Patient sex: M
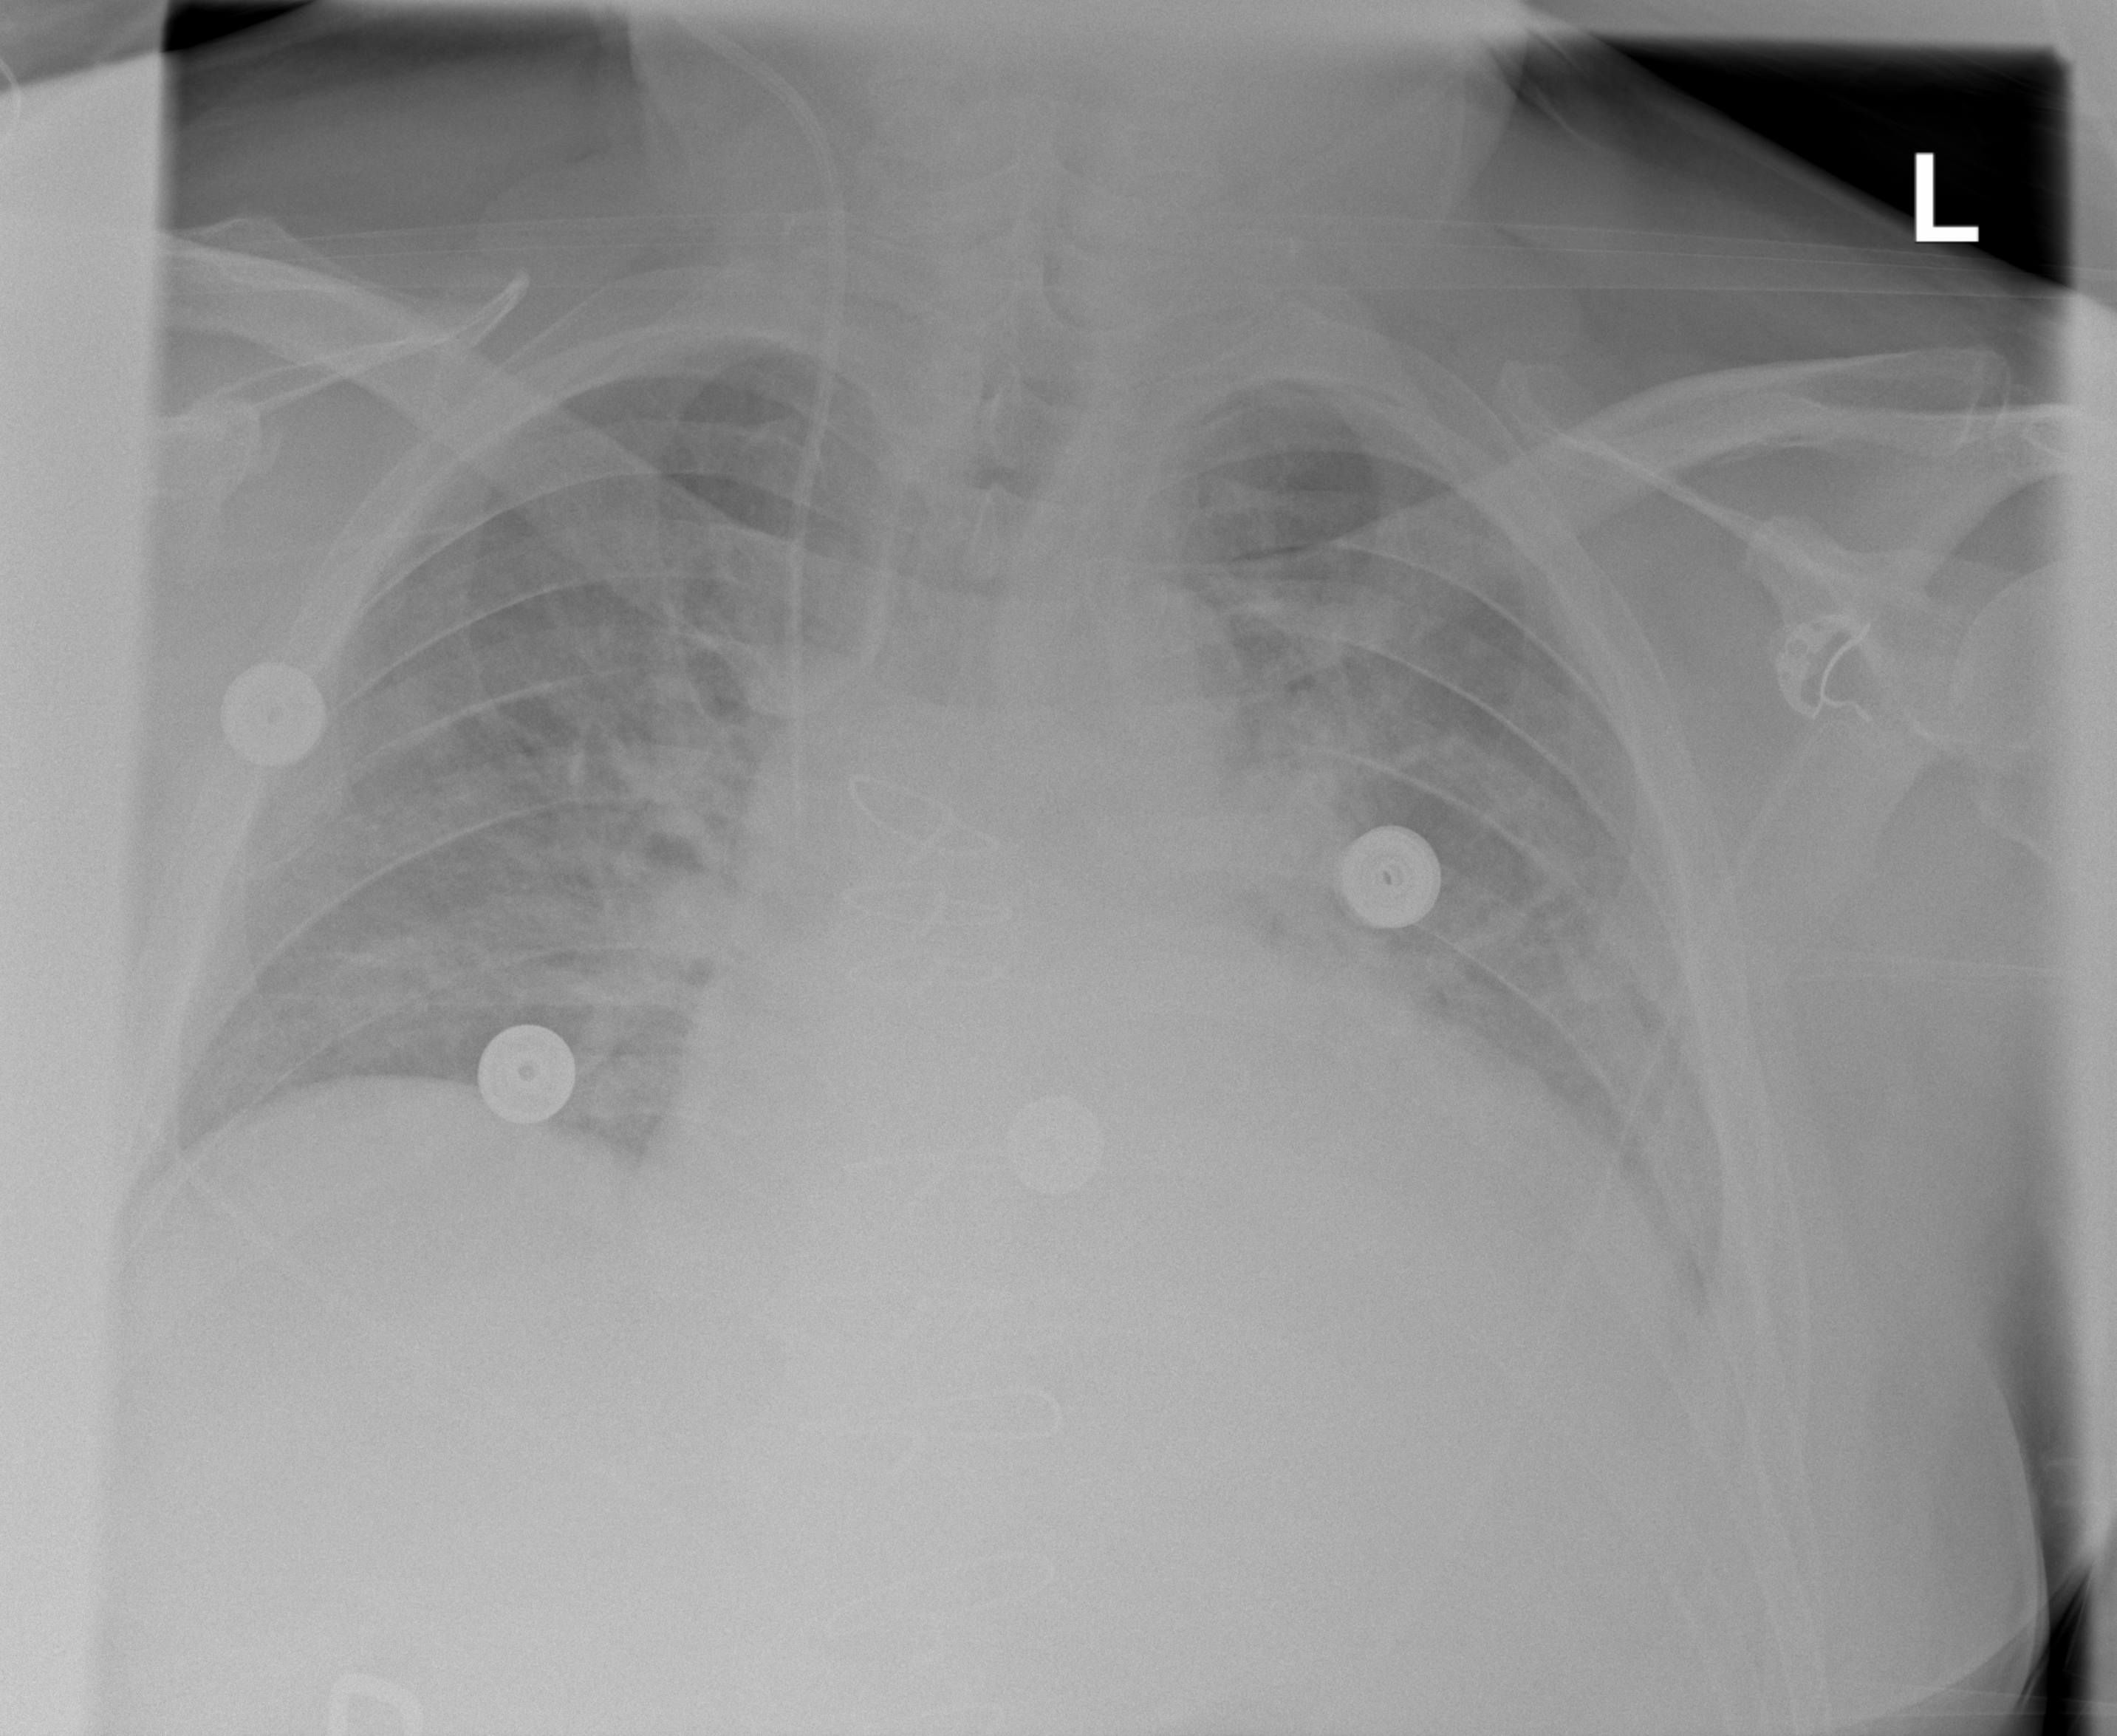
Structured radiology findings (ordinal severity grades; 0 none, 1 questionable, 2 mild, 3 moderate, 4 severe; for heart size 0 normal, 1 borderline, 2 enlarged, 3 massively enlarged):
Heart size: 2
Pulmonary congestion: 3
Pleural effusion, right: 1
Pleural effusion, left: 2
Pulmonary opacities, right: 2
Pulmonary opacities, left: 2
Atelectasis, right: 2
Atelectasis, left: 2